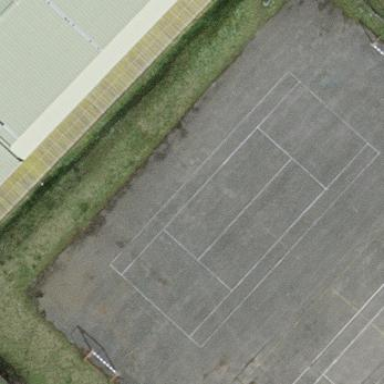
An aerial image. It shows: Tennis court on pitch designated for leisure land.